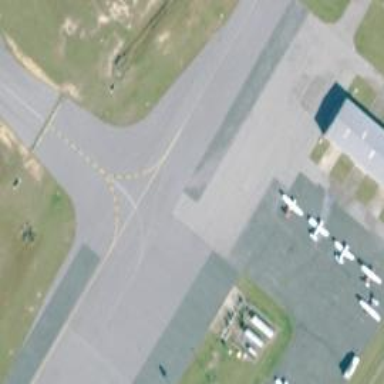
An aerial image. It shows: Image of taxiway at airport.